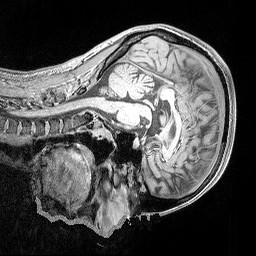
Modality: MP2RAGE
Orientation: sagittal
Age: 19
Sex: female
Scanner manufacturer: siemens
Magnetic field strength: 3 T
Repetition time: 5 s
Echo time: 0.00298 s